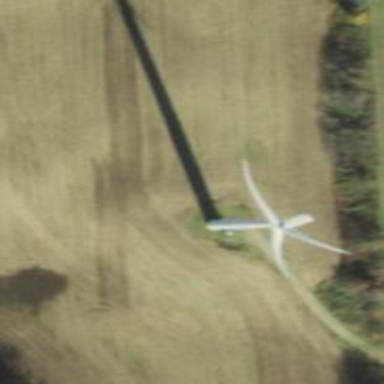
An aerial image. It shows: Wind generator powered by horizontal-axis wind turbine.